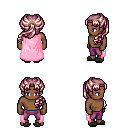
a pixel art fantasy rpg character, male body template, human, dark skin, pink cape, magenta pants, white blonde princess hairstyle, gray slippers, four views (front, back, left, right), 2x2 character sprite sheet, small pixel art, hard edges, no anti-aliasing